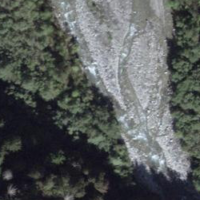
EUNIS habitat code: 47
Species observed at this site:
Apis mellifera